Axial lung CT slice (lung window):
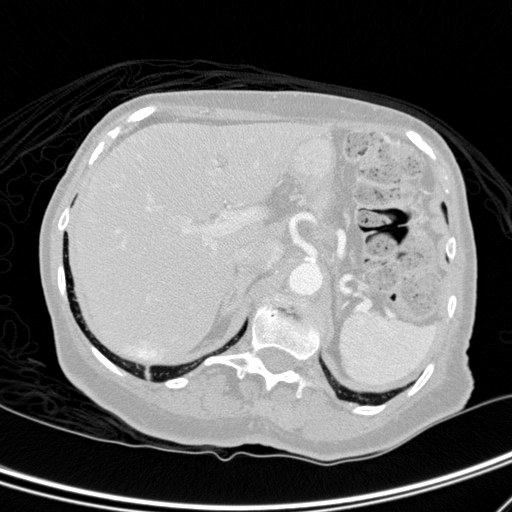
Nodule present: no